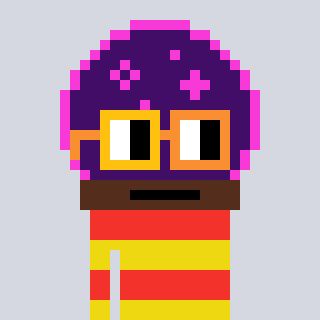
a pixel art character with square yellow and orange glasses, a crystalball-shaped head and a yellow-colored body on a cool background